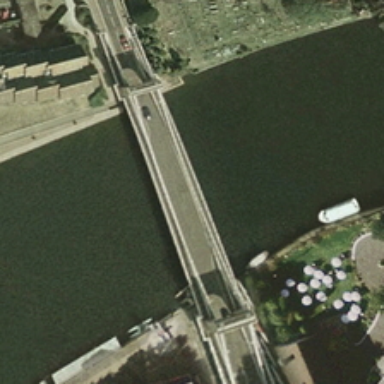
Several buildings and green trees are in two sides of a river with a bridge over it .